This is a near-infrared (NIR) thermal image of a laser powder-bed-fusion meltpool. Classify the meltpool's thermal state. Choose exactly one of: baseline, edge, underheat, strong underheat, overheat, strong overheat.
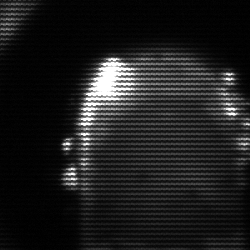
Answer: baseline